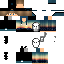
A male human skin with dark skin, wearing brown bald dressed in a blue hoodie and black pants, featuring a closed mouth.